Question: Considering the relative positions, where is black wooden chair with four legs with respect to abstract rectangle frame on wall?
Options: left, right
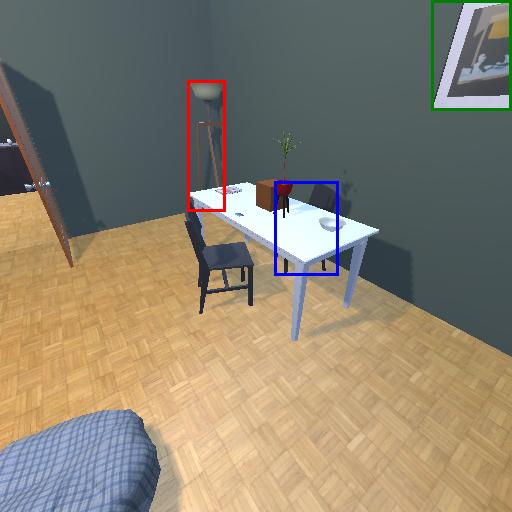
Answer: left